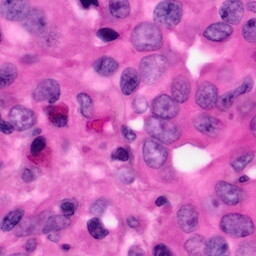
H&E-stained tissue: Pancreatic